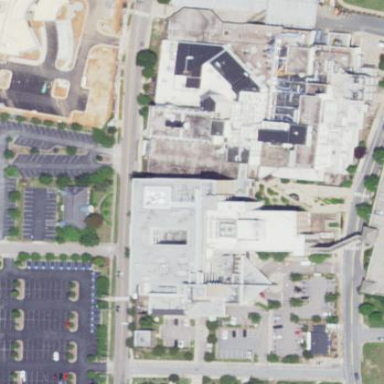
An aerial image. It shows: Healthcare facility identified as hospital.